Field crop: maize
Growth stage: 2
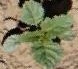
Species: datura